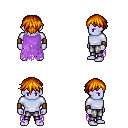
a pixel art fantasy rpg character, male body template, dark elf, purple skin, maroon tattered cape, metal pants, dark blonde short bangs hairstyle, leather bracers, four views (front, back, left, right), 2x2 character sprite sheet, small pixel art, hard edges, no anti-aliasing